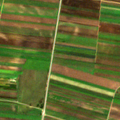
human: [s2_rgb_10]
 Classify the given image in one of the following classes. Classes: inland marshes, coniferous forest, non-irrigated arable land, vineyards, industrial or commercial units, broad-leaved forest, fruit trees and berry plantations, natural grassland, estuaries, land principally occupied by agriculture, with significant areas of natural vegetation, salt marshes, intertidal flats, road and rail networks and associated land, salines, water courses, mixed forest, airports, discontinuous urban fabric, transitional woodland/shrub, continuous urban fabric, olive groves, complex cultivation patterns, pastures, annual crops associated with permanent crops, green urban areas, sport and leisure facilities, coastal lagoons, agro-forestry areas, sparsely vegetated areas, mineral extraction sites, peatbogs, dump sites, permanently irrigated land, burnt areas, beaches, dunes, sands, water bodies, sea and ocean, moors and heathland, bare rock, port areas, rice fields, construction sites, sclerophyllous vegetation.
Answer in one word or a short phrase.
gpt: non-irrigated arable land, vineyards, inland marshes